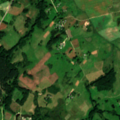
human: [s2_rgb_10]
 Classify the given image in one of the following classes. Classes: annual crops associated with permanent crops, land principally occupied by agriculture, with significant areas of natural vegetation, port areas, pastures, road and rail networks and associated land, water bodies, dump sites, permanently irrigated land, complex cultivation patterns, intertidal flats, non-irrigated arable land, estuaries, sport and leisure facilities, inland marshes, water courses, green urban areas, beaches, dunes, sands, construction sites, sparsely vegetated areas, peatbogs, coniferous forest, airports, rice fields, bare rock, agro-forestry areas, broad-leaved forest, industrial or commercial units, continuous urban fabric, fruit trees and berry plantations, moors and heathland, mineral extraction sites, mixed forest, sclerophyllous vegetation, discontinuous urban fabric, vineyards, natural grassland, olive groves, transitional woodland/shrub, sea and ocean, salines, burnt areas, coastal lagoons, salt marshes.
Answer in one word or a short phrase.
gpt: complex cultivation patterns, land principally occupied by agriculture, with significant areas of natural vegetation, transitional woodland/shrub